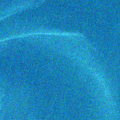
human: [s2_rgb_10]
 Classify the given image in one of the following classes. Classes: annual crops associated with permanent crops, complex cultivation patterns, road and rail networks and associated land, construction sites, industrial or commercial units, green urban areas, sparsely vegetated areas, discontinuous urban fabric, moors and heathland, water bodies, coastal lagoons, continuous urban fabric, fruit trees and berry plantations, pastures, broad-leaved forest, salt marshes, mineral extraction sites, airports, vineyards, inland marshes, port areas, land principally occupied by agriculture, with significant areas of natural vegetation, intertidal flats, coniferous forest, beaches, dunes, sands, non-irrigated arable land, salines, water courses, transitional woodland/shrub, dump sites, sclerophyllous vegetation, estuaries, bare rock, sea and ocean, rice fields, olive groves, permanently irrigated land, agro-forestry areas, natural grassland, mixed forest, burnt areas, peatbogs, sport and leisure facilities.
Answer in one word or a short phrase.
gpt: sea and ocean